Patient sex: M
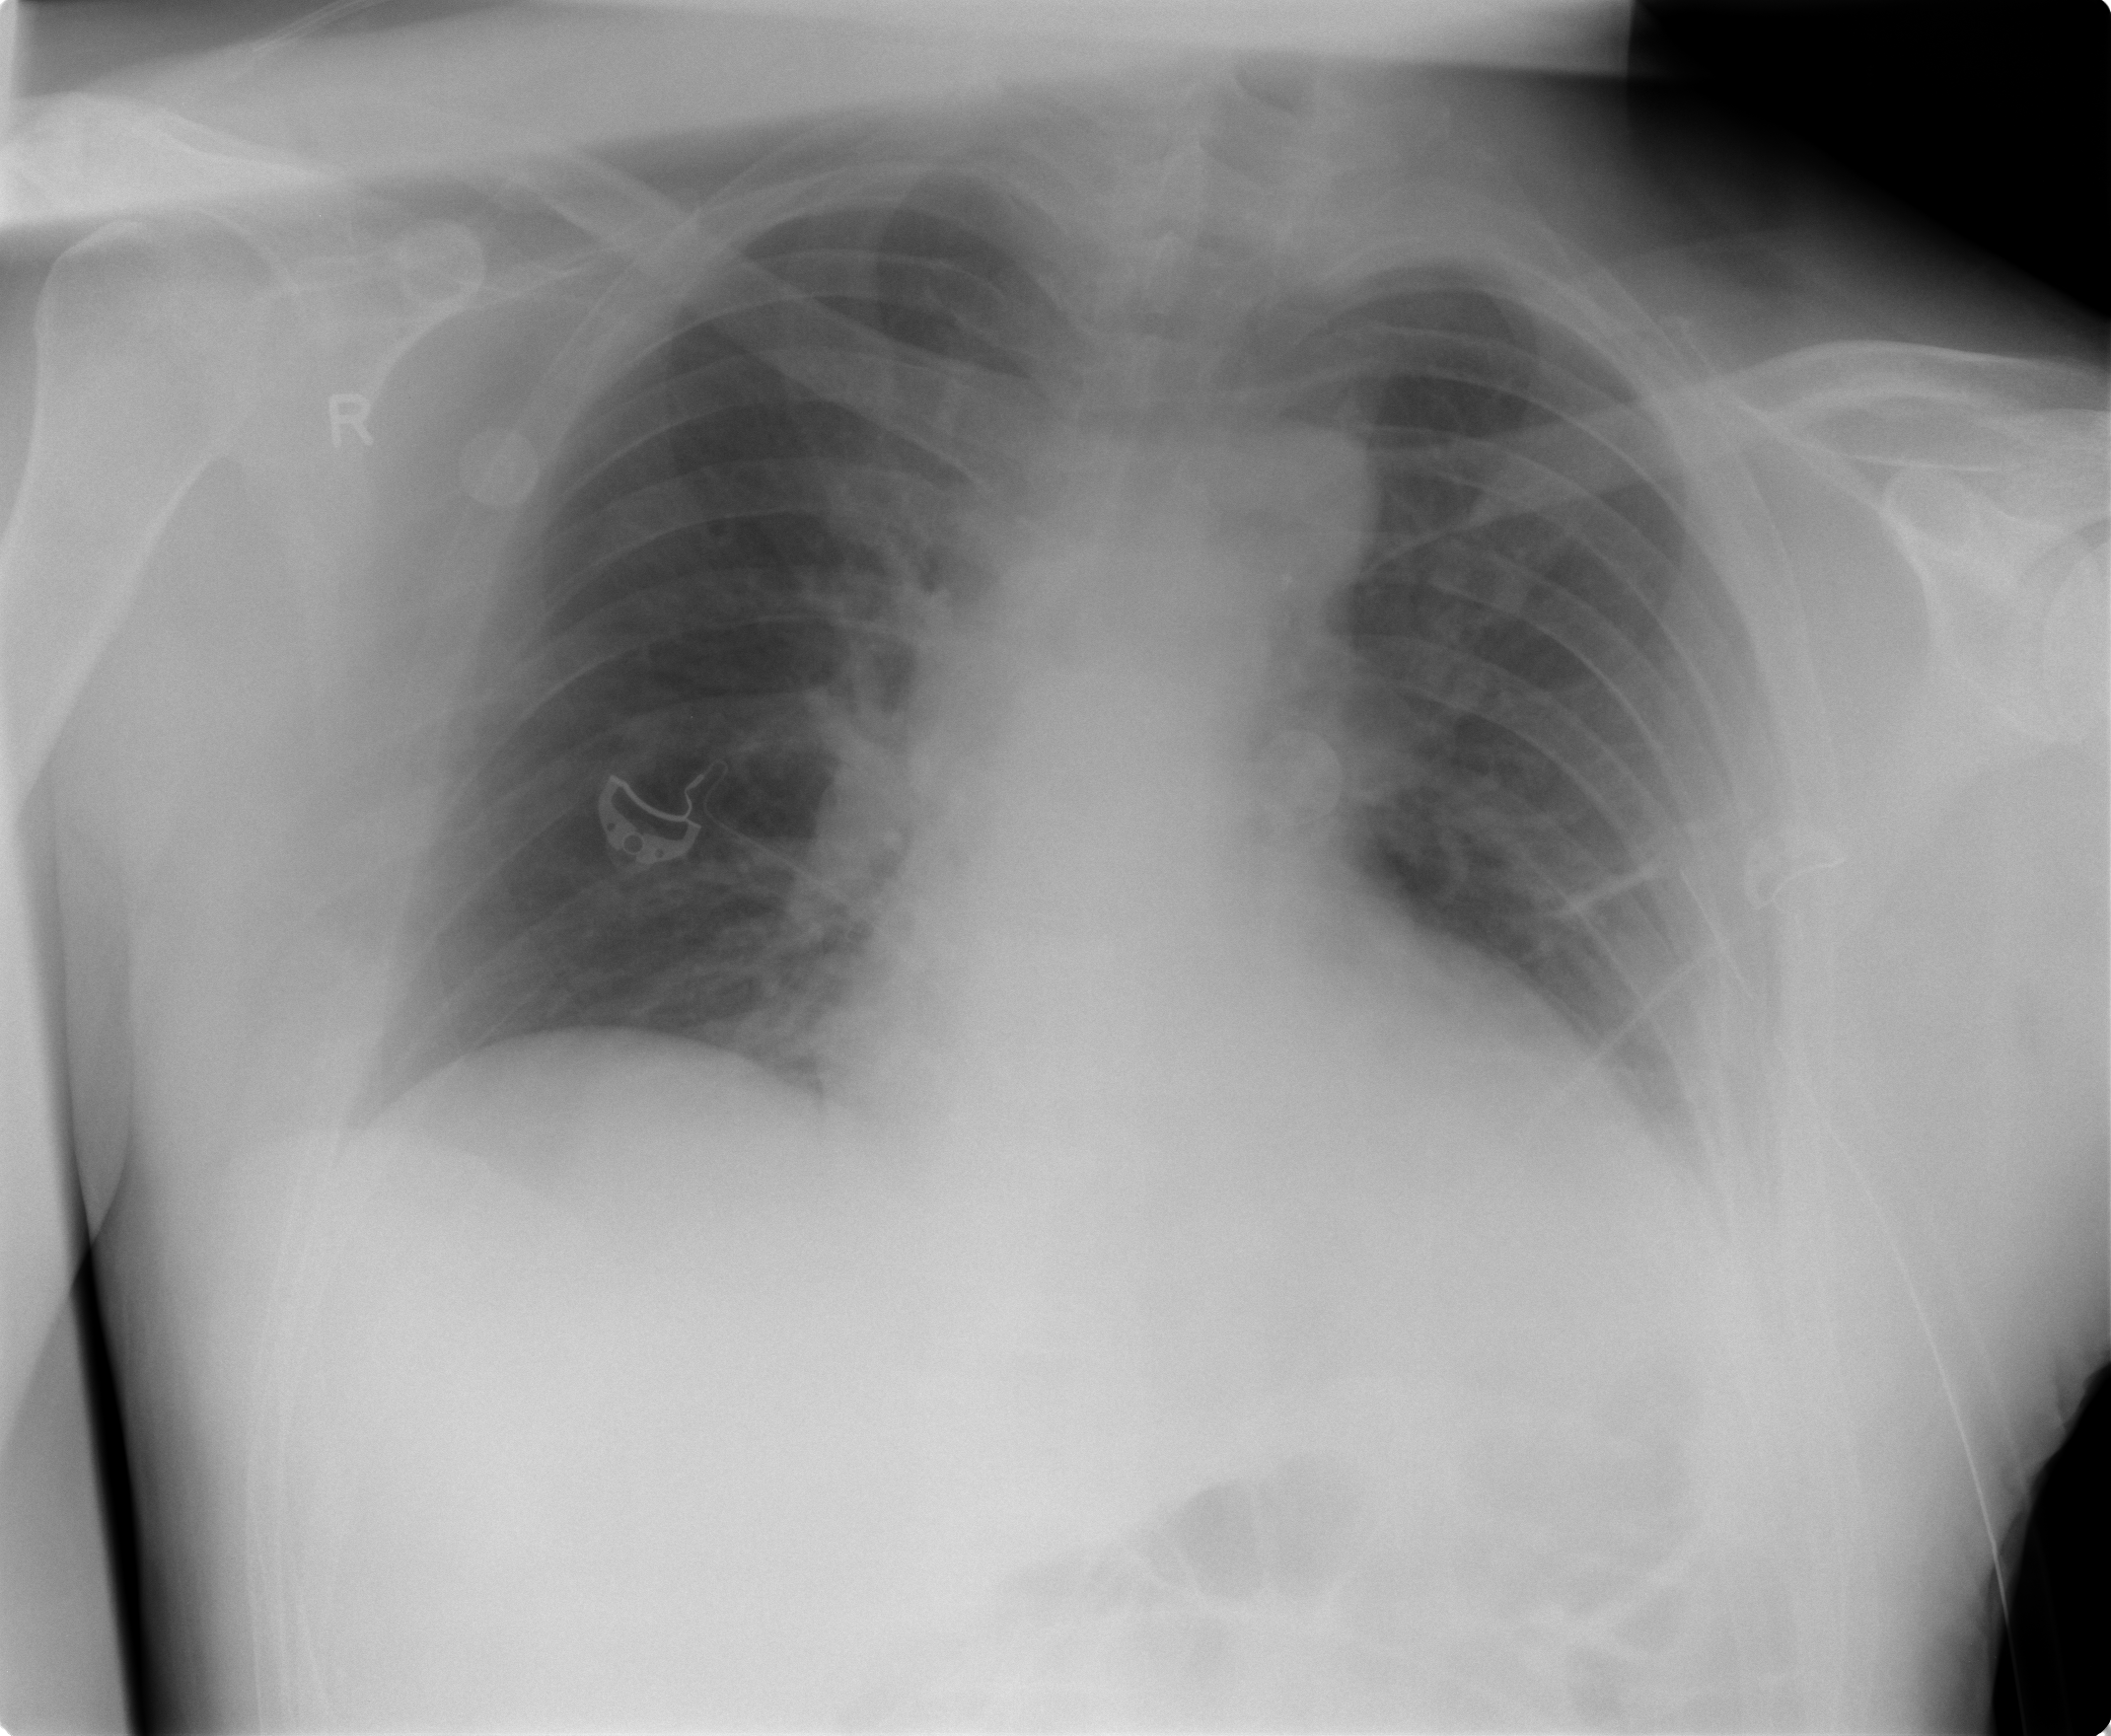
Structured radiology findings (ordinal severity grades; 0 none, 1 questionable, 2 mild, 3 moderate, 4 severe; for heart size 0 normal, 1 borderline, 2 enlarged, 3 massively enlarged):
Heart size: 2
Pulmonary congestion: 2
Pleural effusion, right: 0
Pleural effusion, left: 2
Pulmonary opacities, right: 0
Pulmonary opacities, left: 0
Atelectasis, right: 0
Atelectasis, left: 2